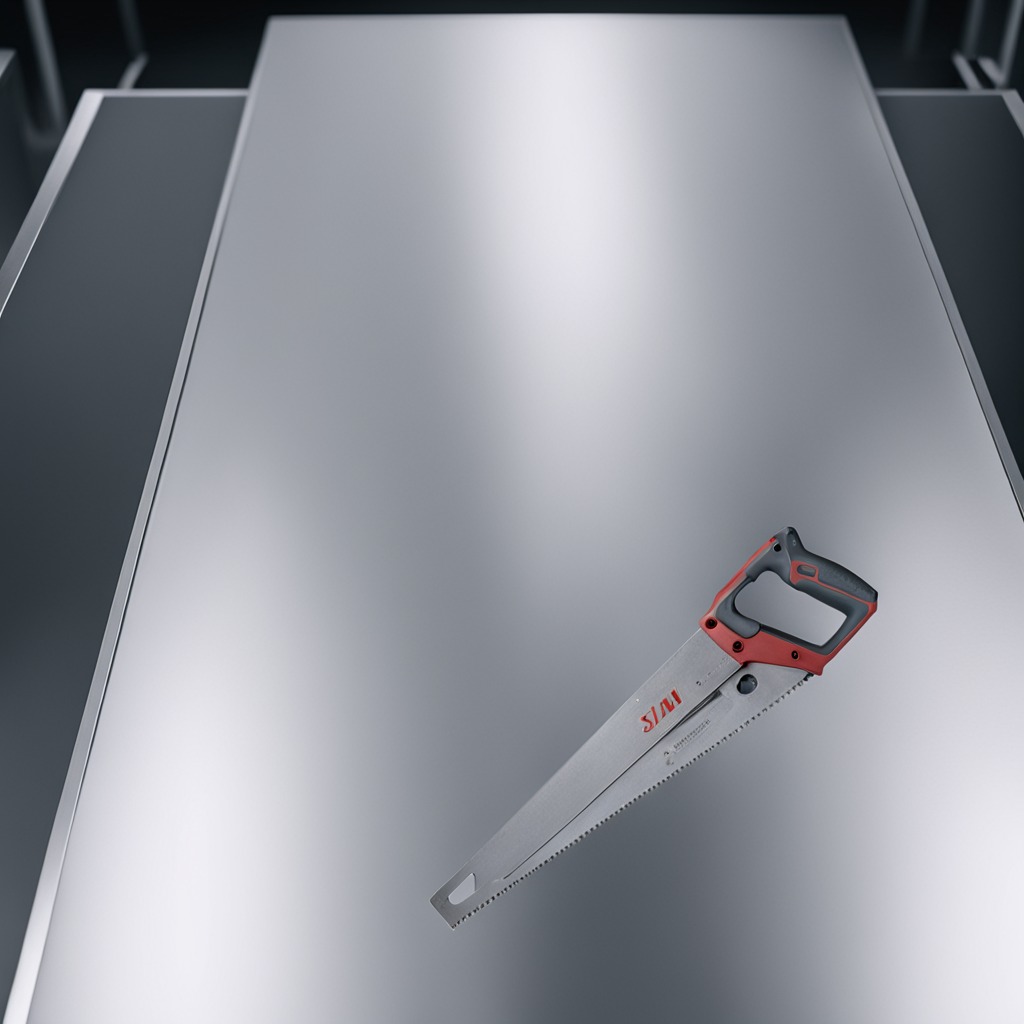
A handheld metal saw lies on a stainless steel table in a high-end prototyping lab.